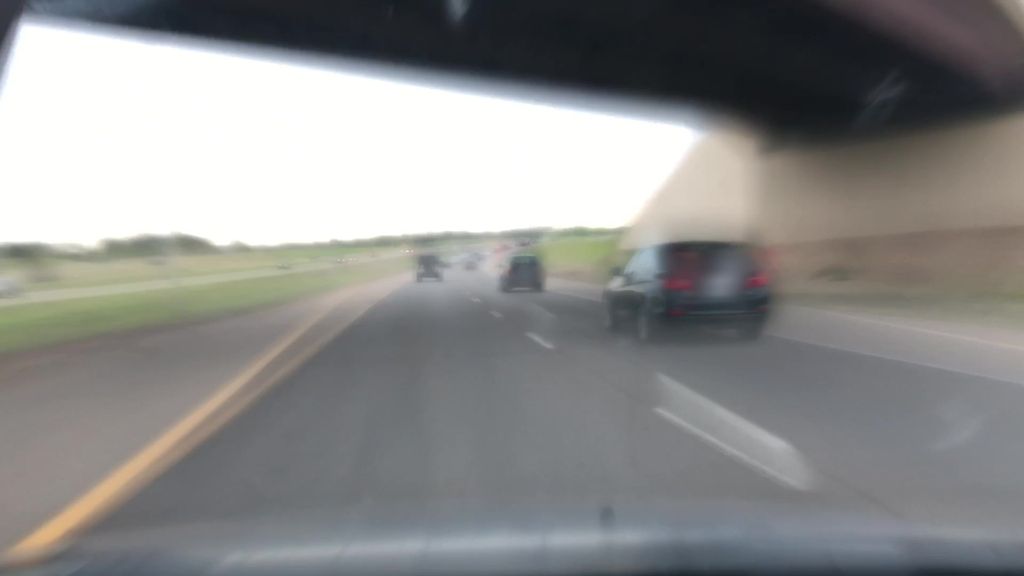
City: edmonton